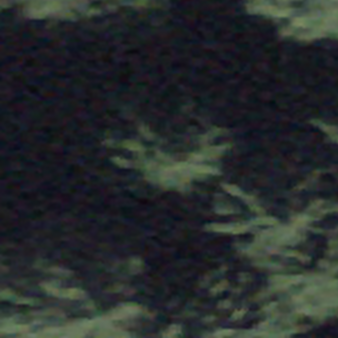
Label: other